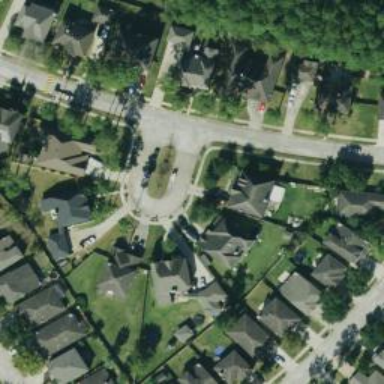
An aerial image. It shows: Charming neighbourhood.